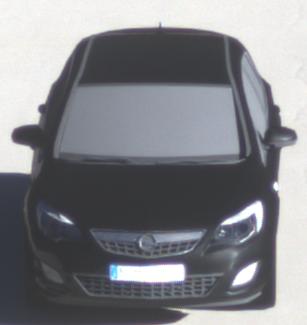
Make: Opel
Model: Astra 1.4 ecoFlex
Detailed model: Astra (J)
Model produced from: 2009/12
Model produced until: 2010/12
Doors: 5
Color: black
Road condition: dry road
Daytime: sunrise or sunset
Contrast: medium contrast